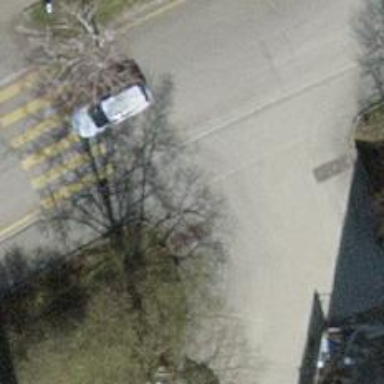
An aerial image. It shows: Unmarked crossing with traffic calming table.